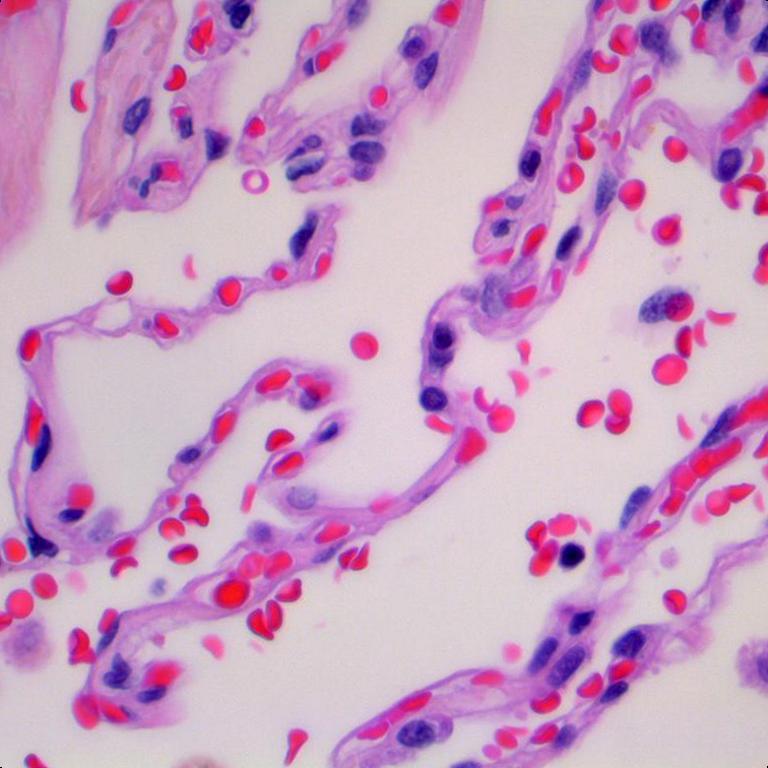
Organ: lung
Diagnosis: benign